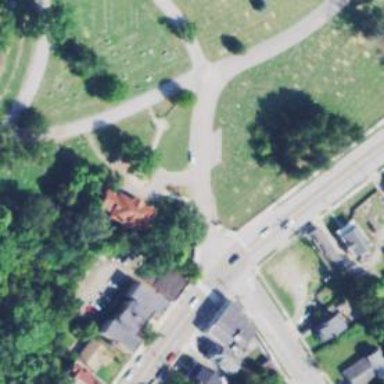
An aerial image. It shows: Unmarked crossing on footway.